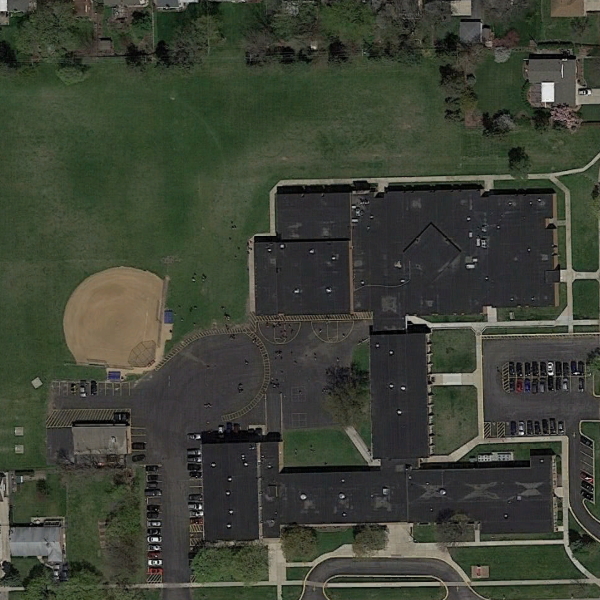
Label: School